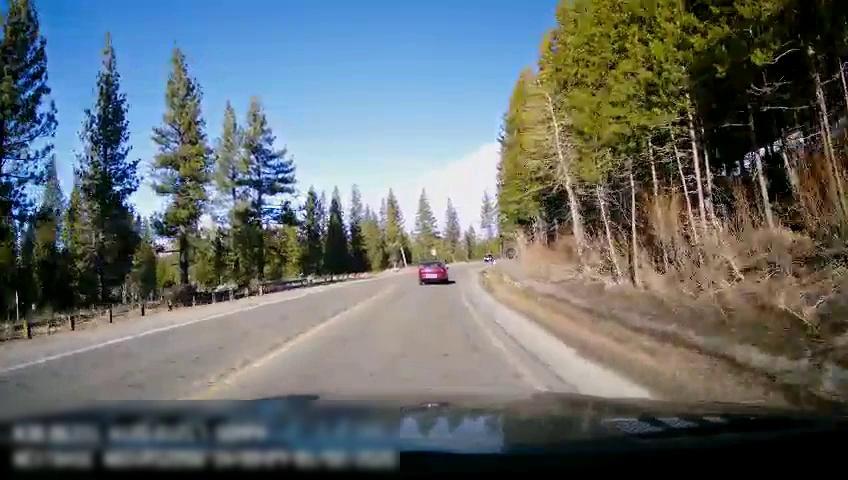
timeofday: Day
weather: Sunny
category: Drivable Space
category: Vehicles | Car
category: Lanes | Current Lane
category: Lanes | Current Lane
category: Lanes | Opposite Lane